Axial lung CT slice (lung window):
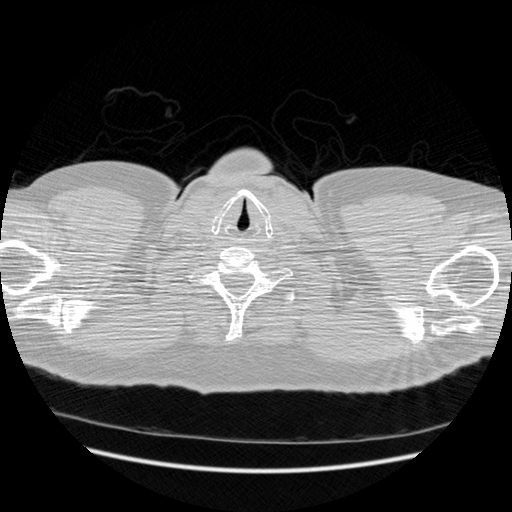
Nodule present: no